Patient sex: M
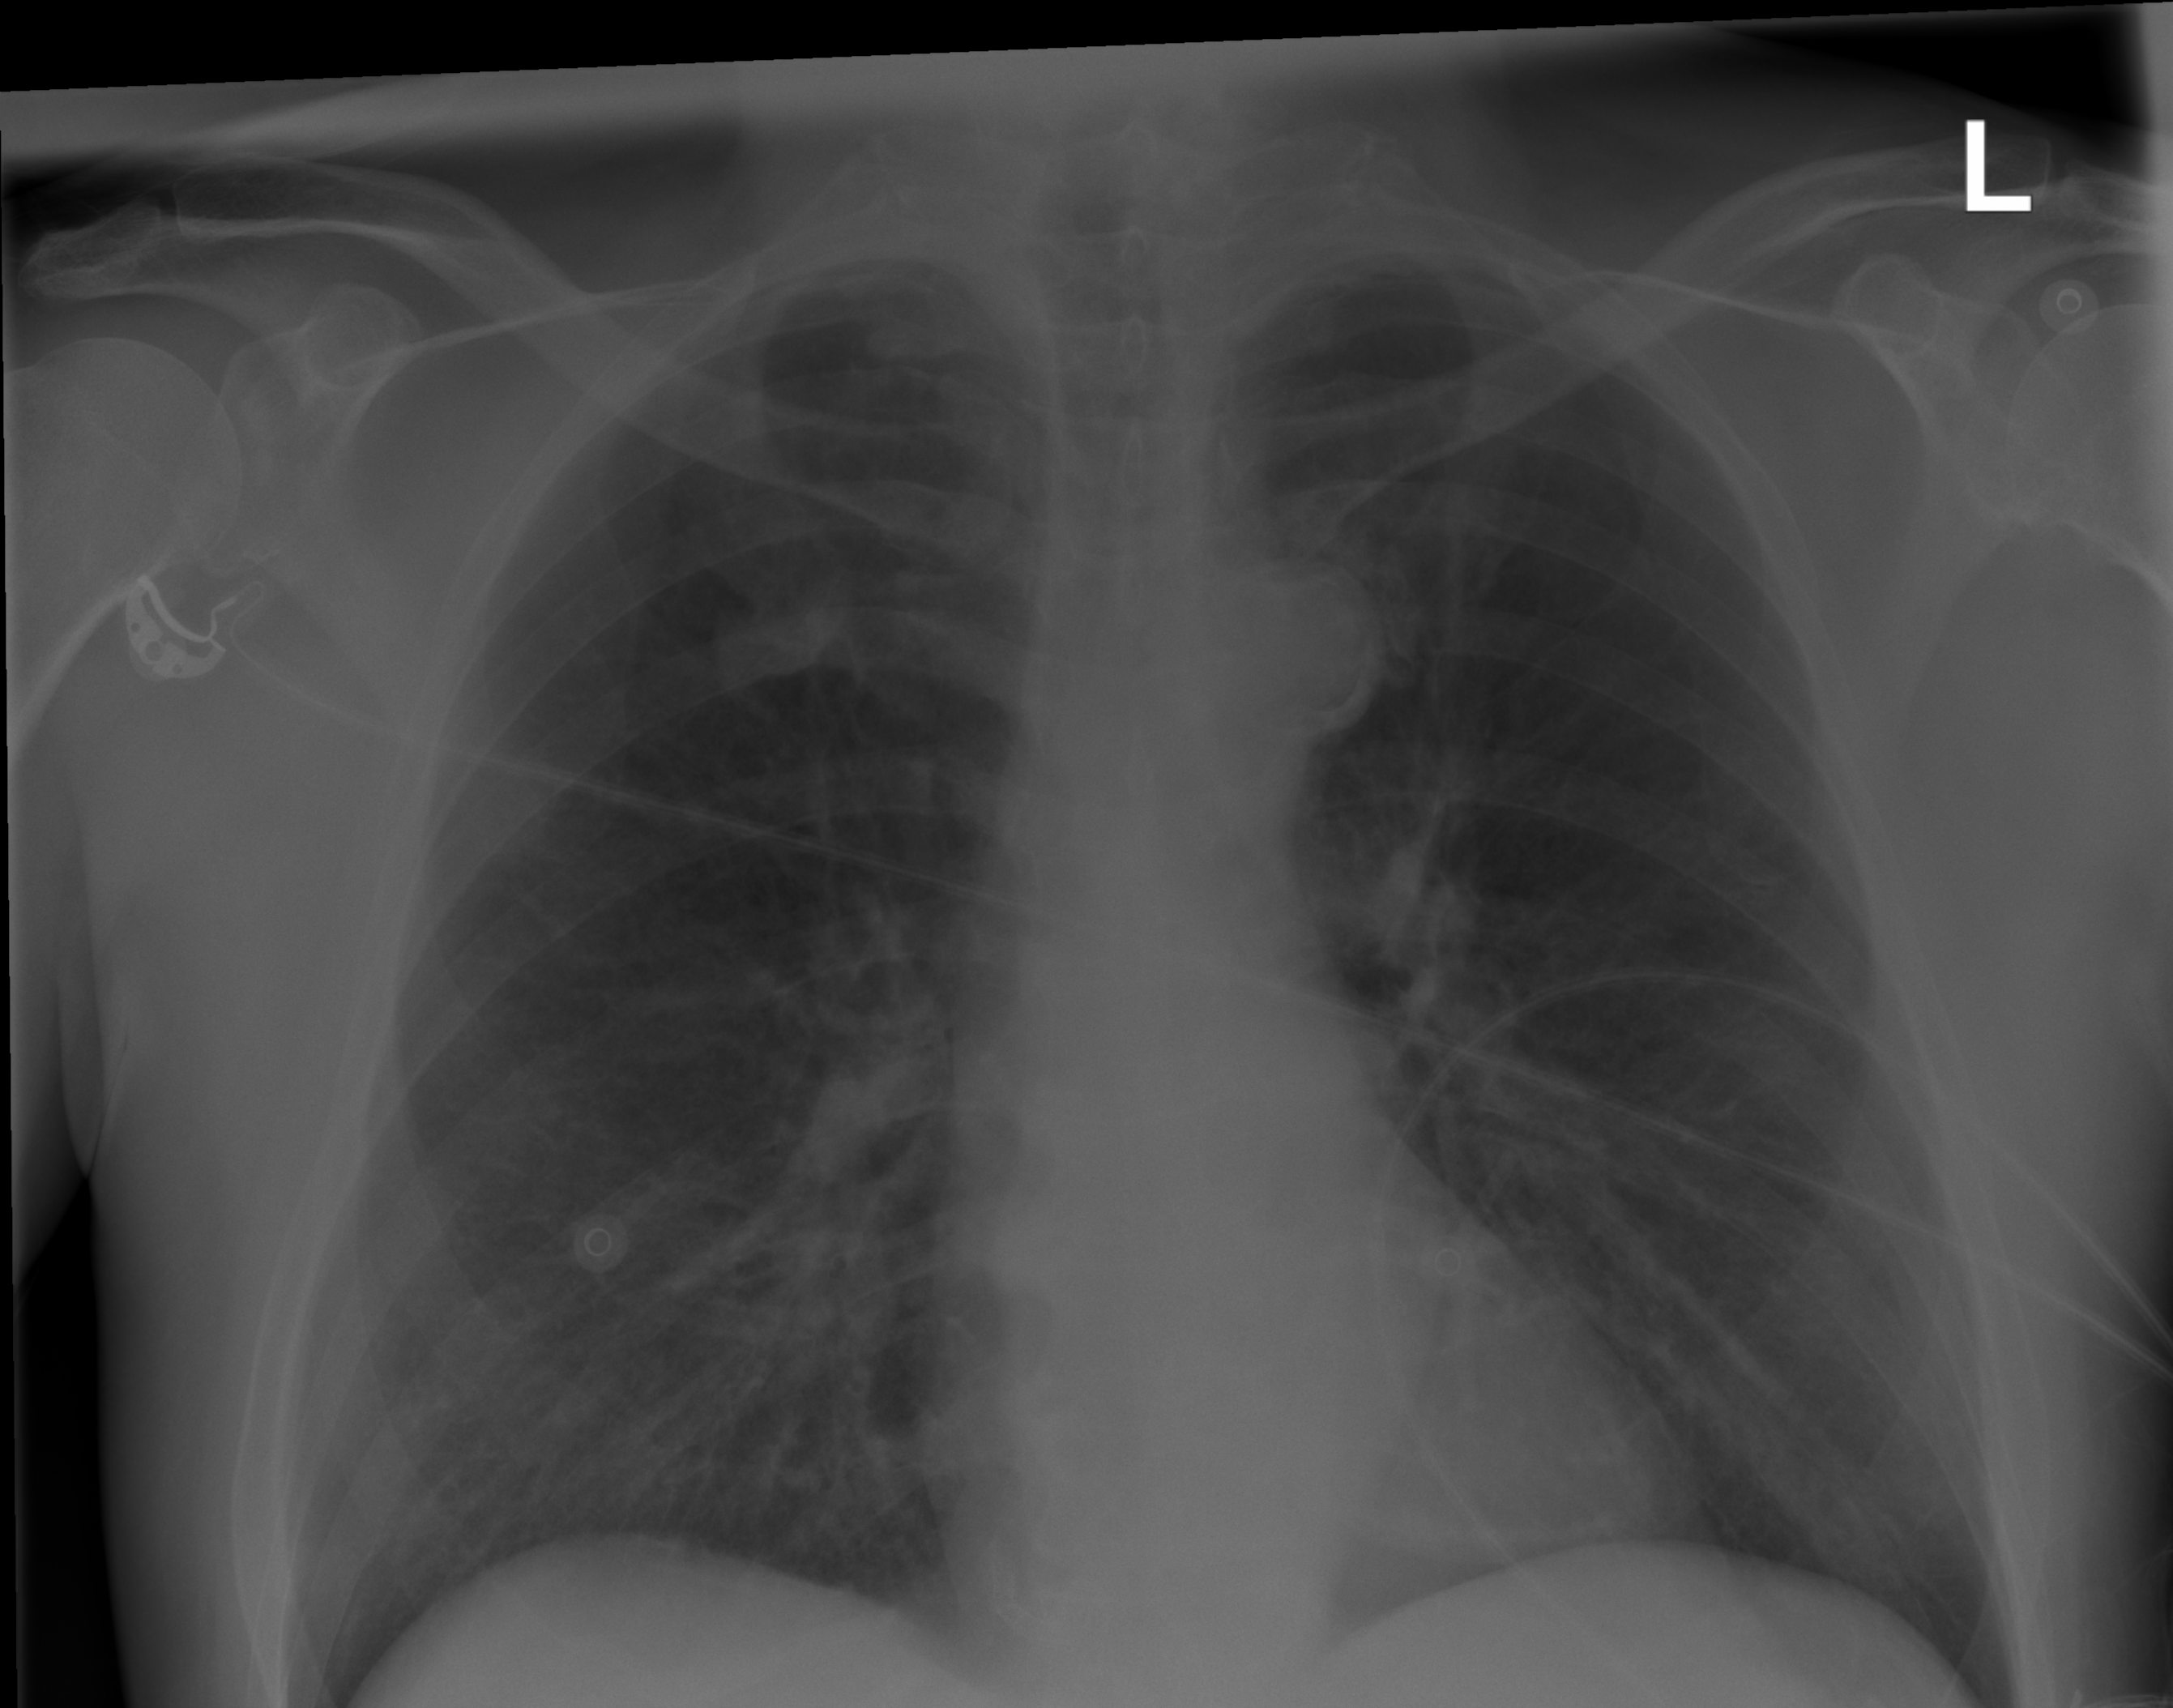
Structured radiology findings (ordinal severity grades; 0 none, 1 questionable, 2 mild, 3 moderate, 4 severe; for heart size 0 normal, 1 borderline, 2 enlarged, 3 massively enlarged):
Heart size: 0
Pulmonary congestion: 2
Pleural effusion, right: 0
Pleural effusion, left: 0
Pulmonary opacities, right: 0
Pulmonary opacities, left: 0
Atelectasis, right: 0
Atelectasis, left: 0